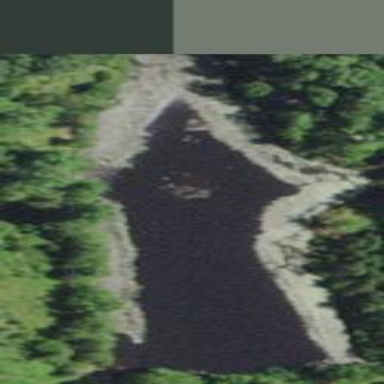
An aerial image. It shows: Pond surrounded by natural water.